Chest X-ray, PA view. Patient: 67 years old, sex M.
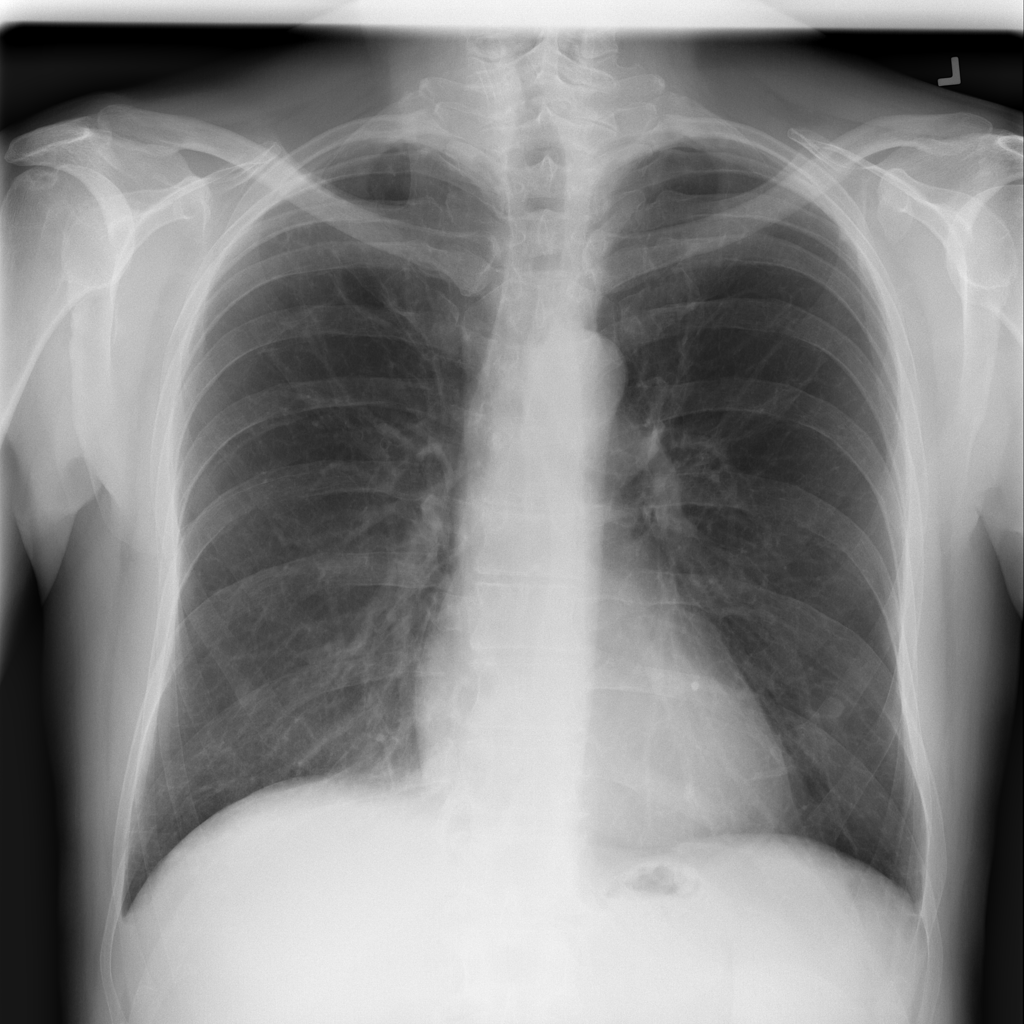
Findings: No Finding